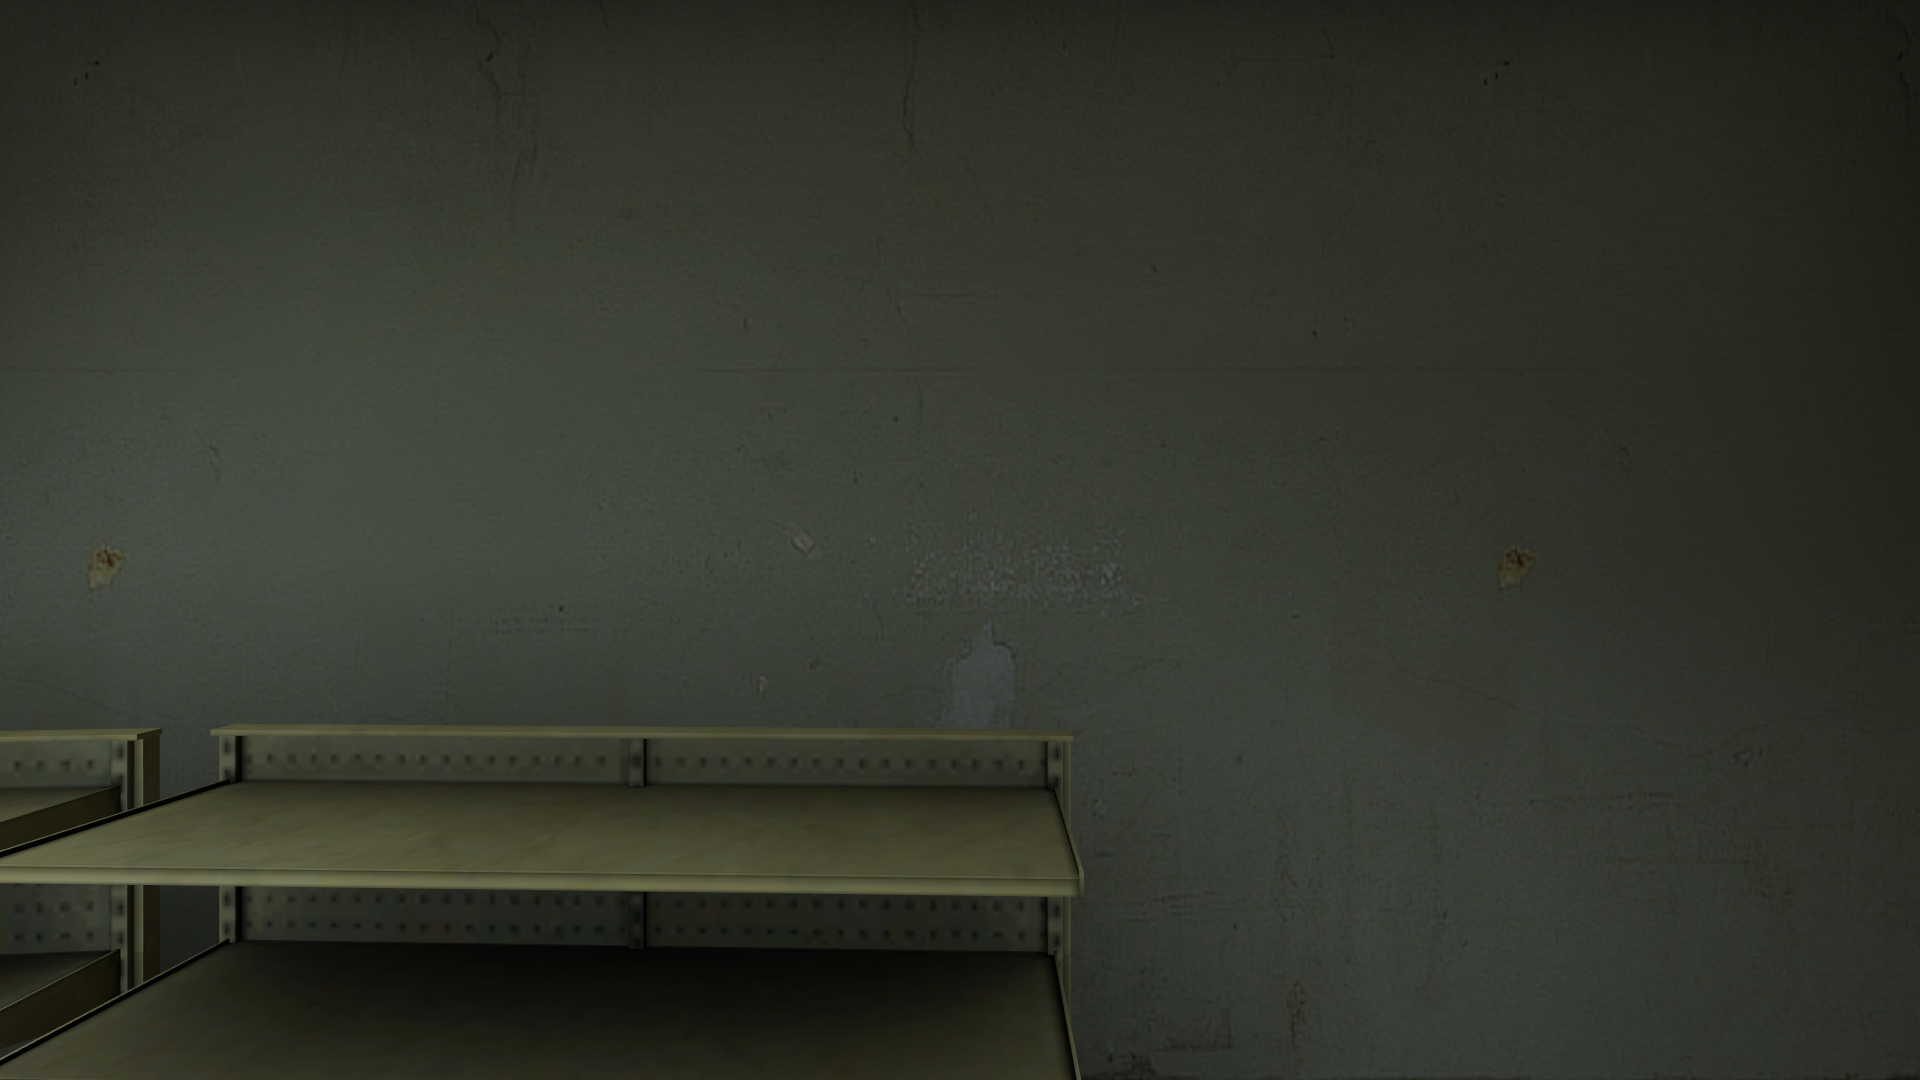
Map: de_mirage